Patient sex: F
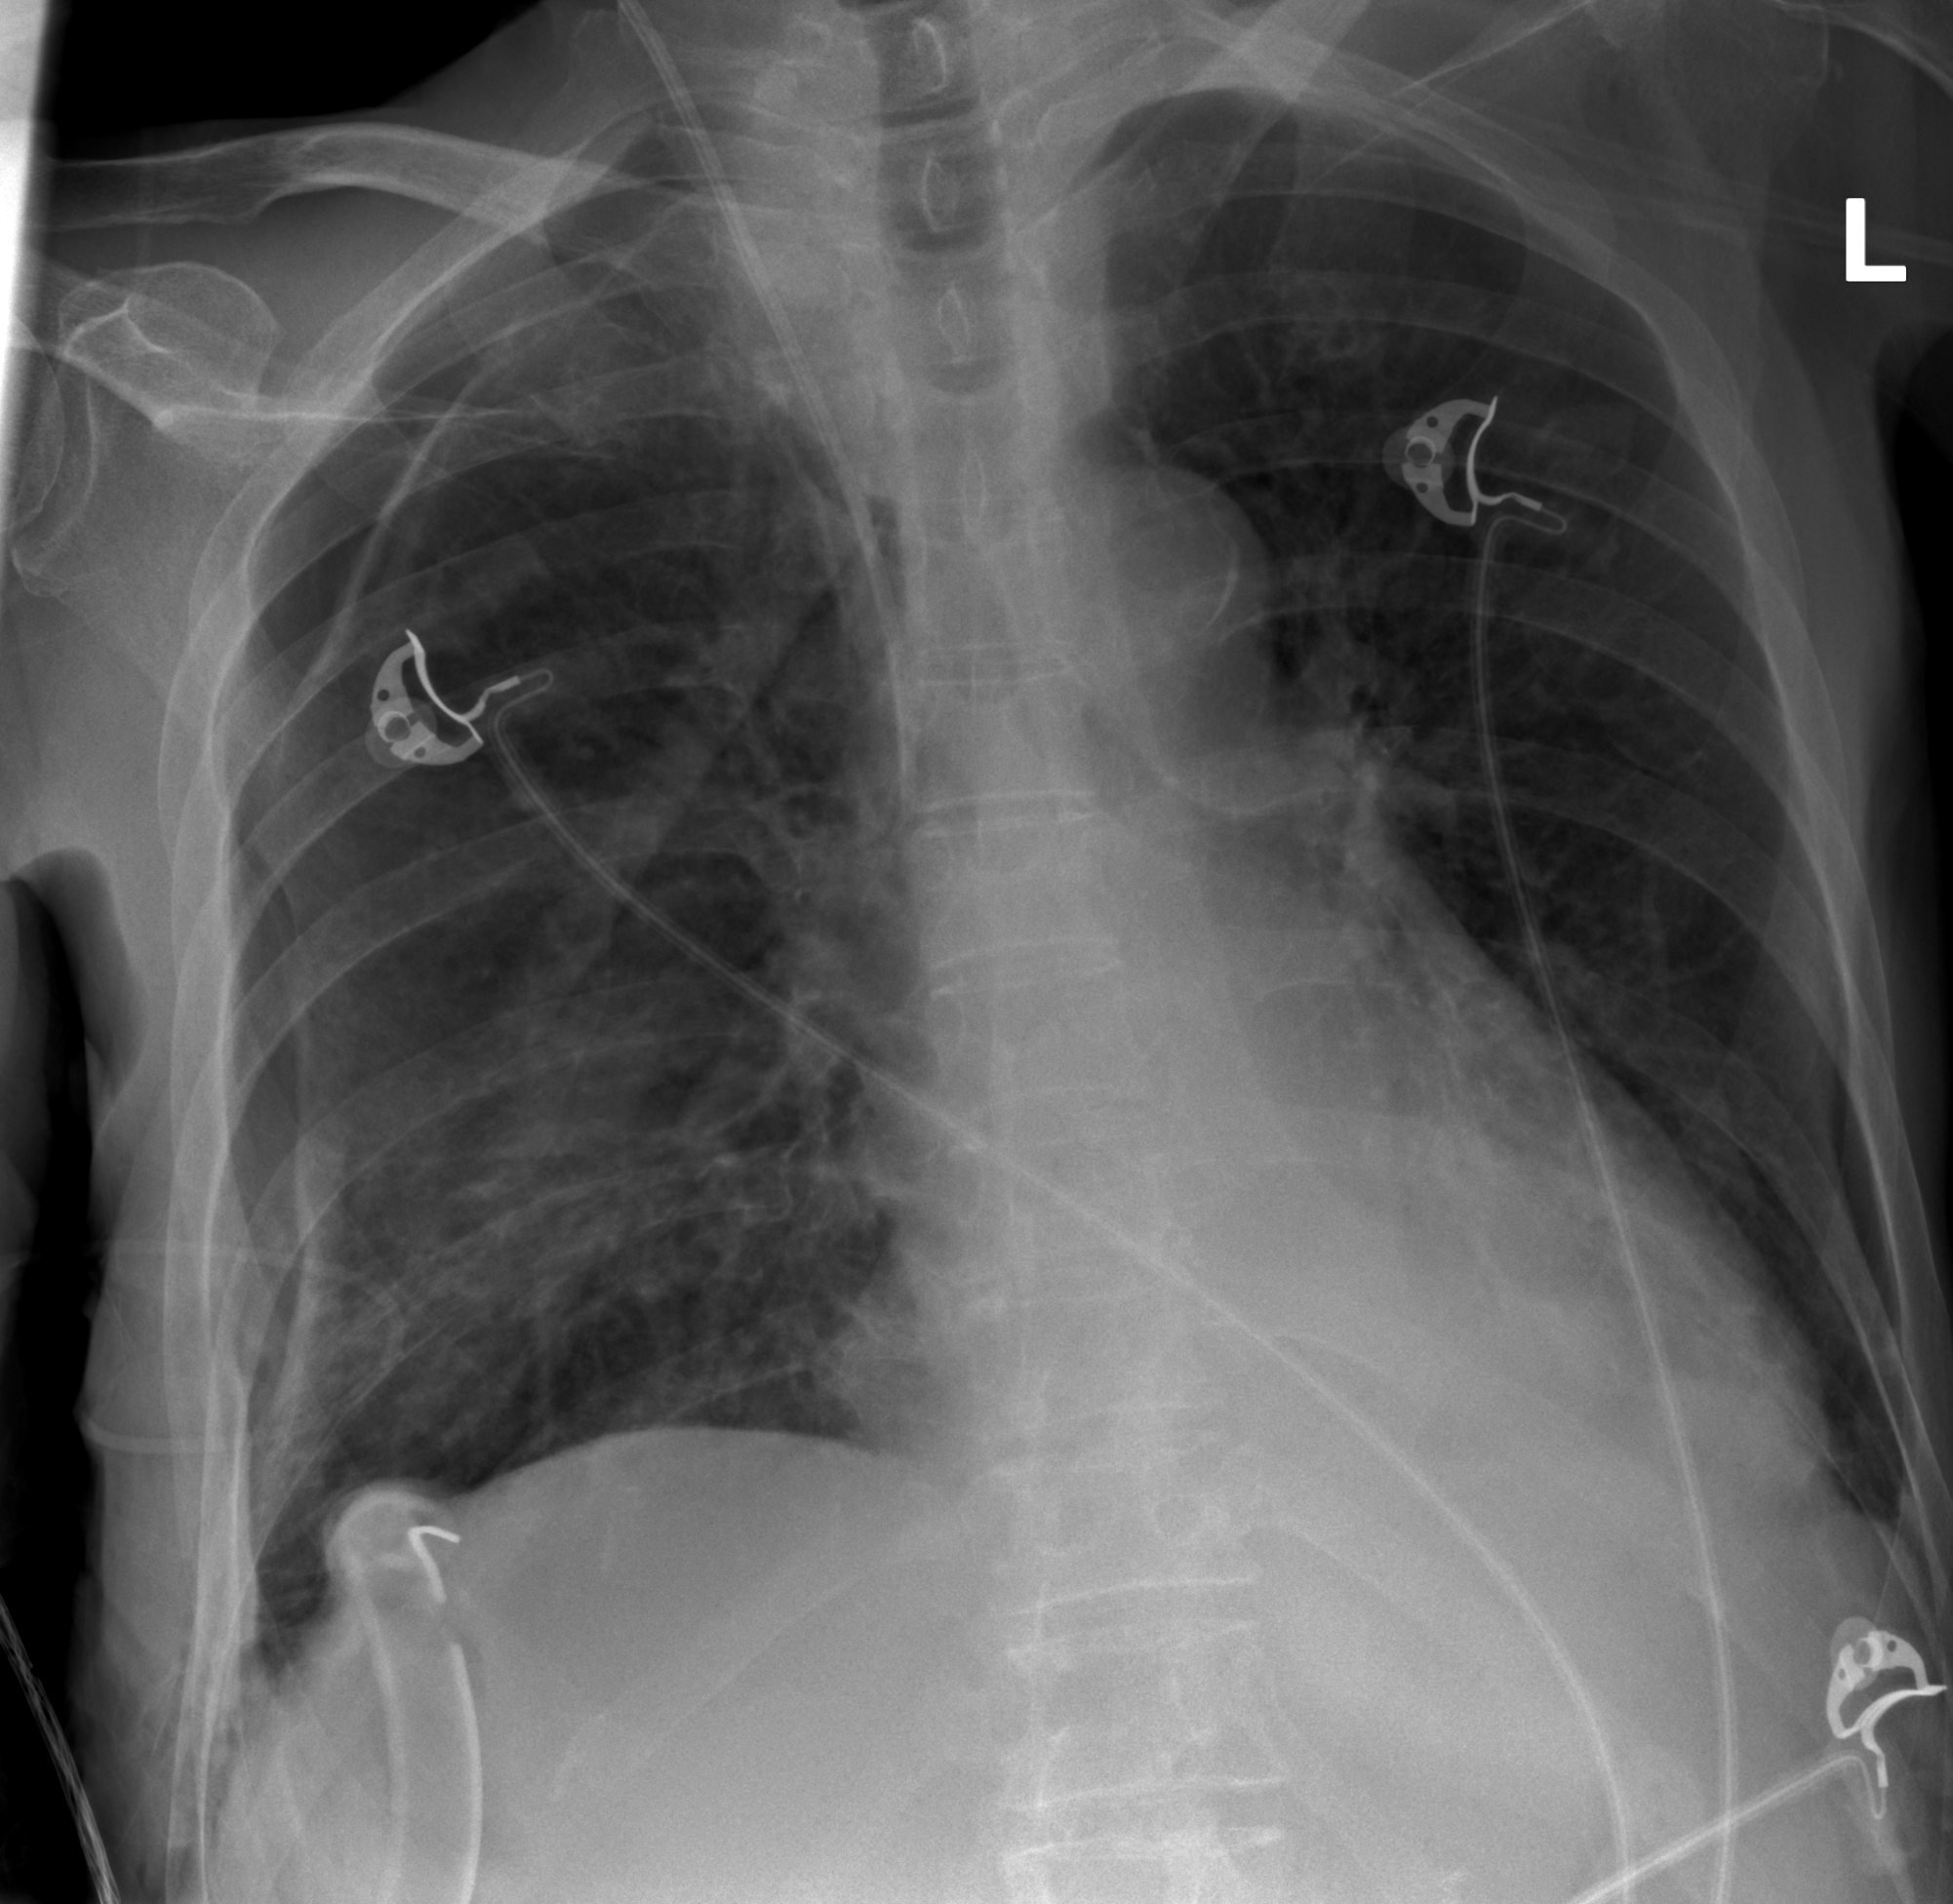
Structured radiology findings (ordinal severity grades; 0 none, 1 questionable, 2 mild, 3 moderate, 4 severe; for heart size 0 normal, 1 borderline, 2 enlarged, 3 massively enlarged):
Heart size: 0
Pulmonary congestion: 0
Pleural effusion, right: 2
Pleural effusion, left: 2
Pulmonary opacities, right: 0
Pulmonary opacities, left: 0
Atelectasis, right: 2
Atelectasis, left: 2